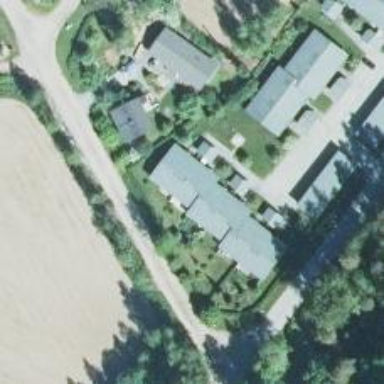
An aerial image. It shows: Residential building.